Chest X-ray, AP view. Patient: 23 years old, sex M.
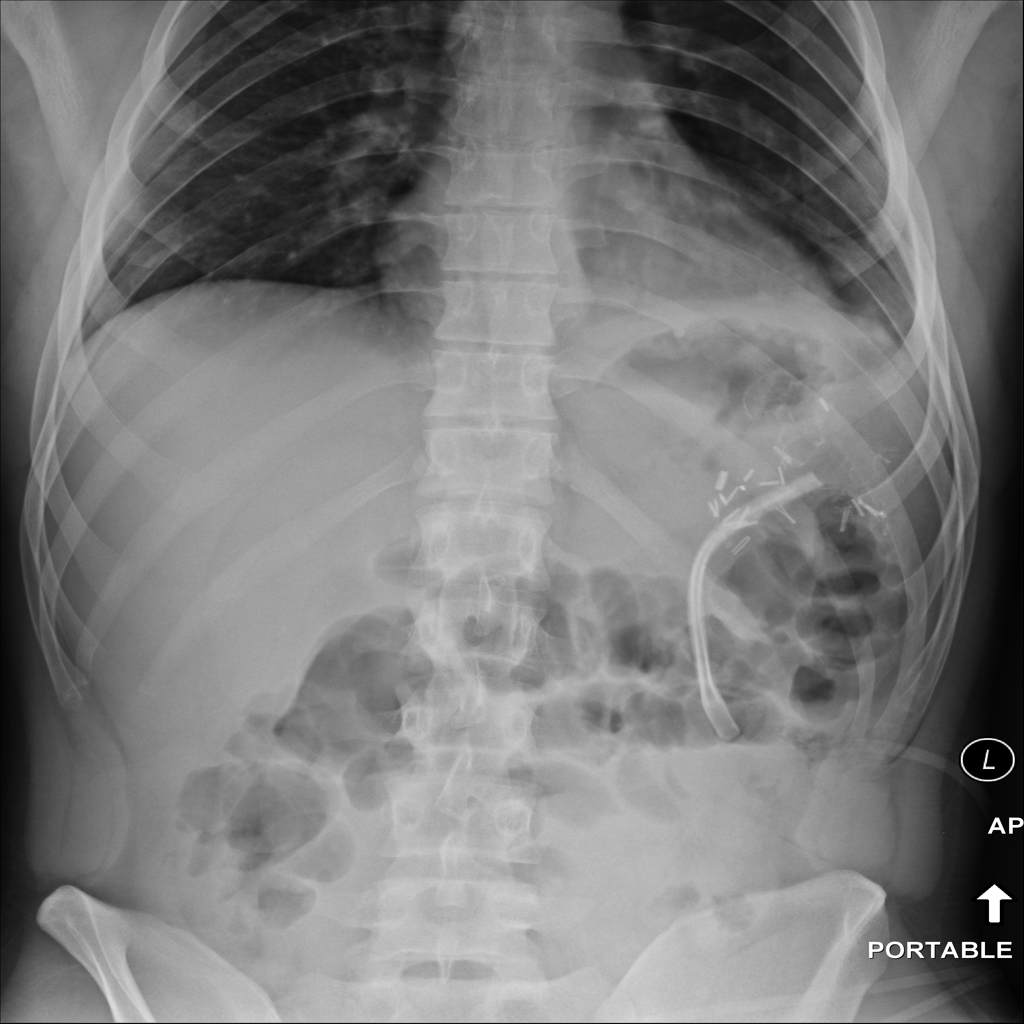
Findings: Atelectasis, Infiltration